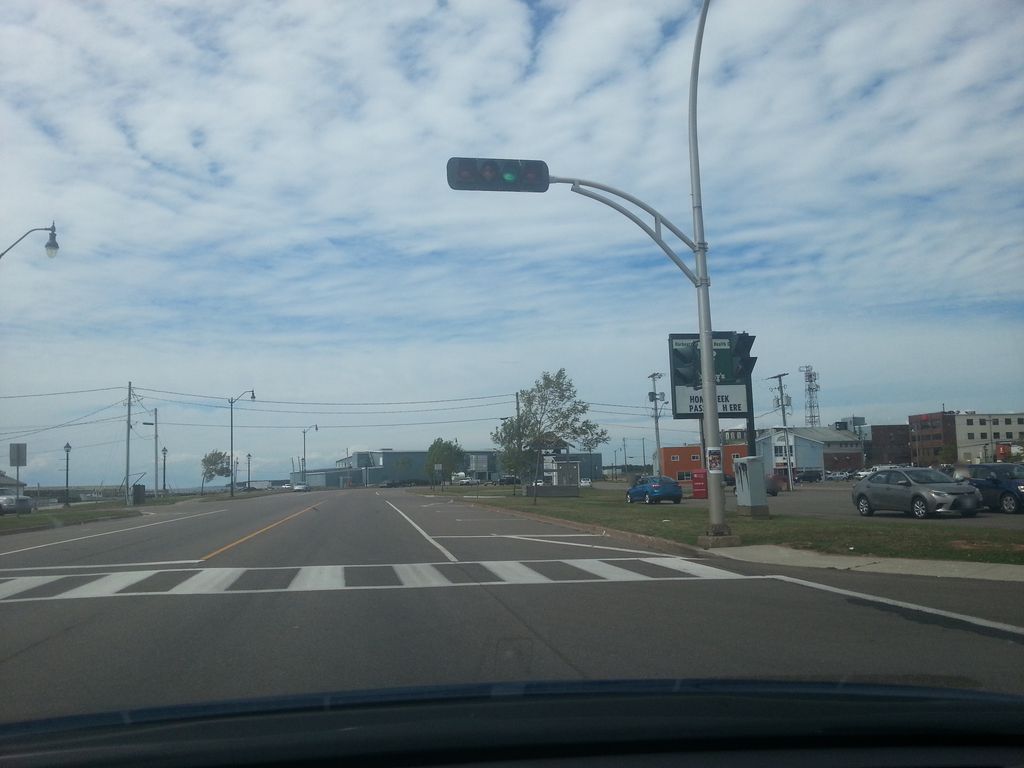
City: charlottetown